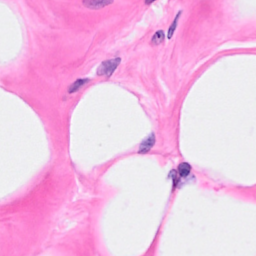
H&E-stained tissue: Breast